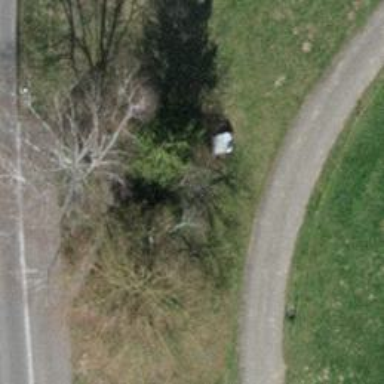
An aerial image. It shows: Brown bench.